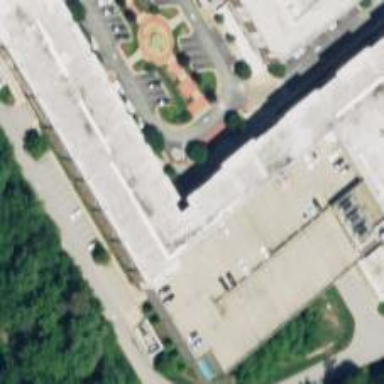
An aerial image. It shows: Parking garage building.